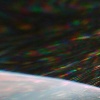
Label: sunburn